Field crop: maize
Growth stage: 1
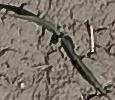
Species: sorghum